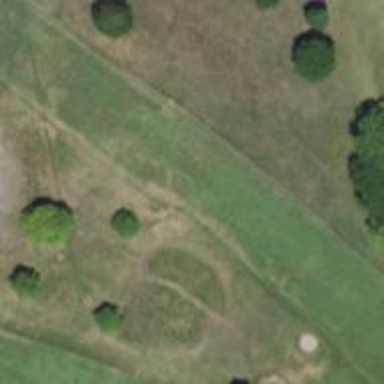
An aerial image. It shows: View of golf hole.